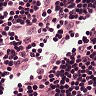
Metastatic tissue present: no